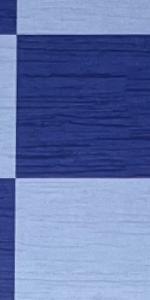
Label: Empty